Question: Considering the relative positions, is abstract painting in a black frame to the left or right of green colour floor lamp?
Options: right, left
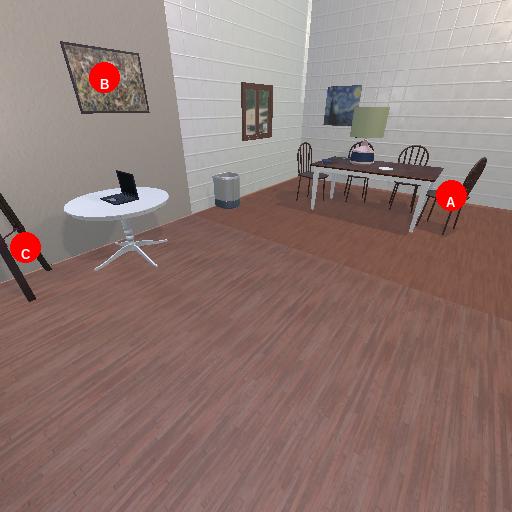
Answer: right